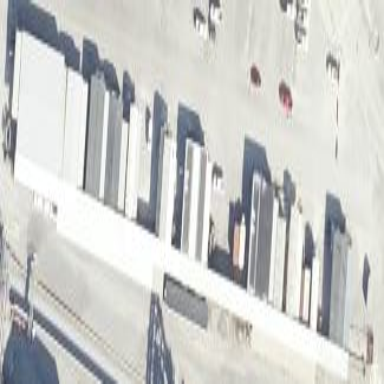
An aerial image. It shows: Service building.